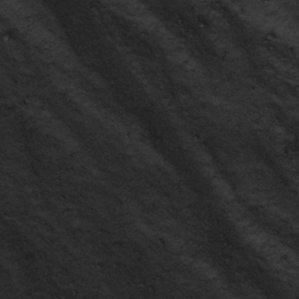
Label: frost